Field crop: maize
Growth stage: 1
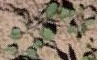
Species: convolvulus